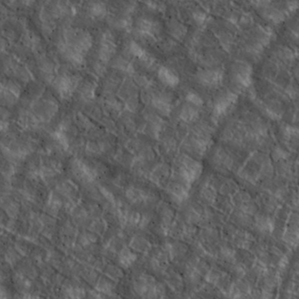
Label: non_frost